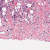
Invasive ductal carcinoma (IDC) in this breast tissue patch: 0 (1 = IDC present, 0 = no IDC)